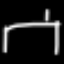
Label: bed